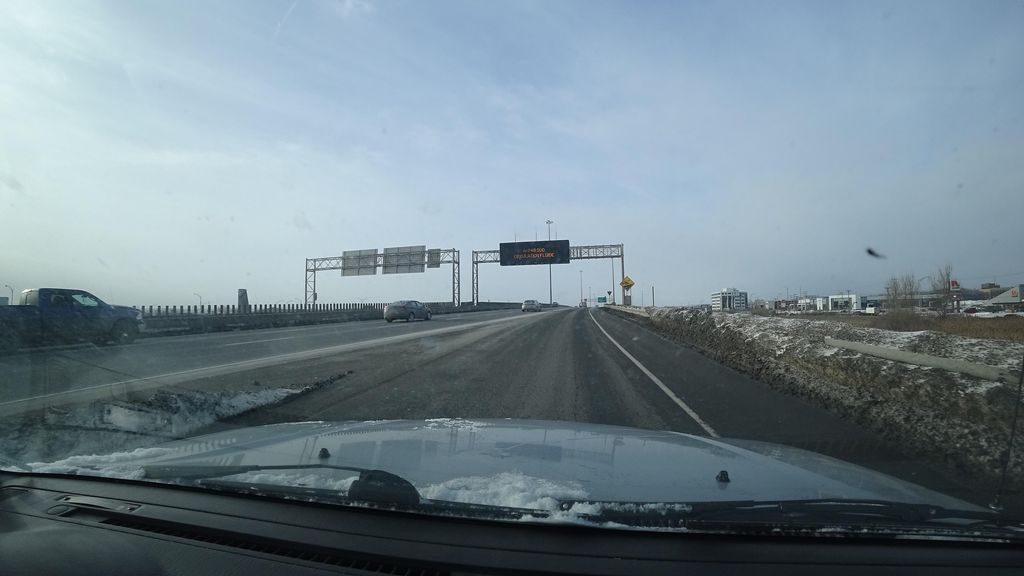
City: quebec_city